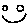
Label: smiley face